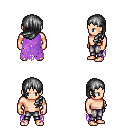
a pixel art fantasy rpg character, male body template, human, light skin, maroon tattered cape, metal pants, gray left-swept hairstyle, four views (front, back, left, right), 2x2 character sprite sheet, small pixel art, hard edges, no anti-aliasing